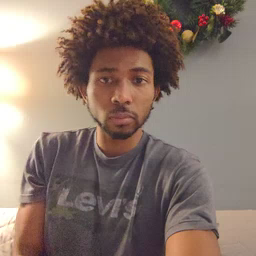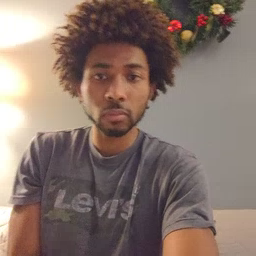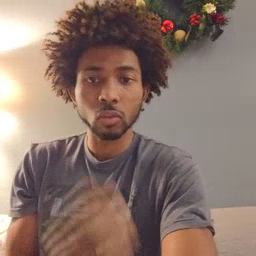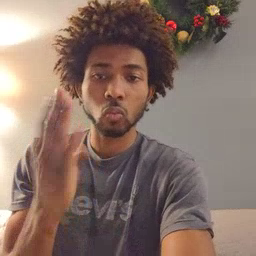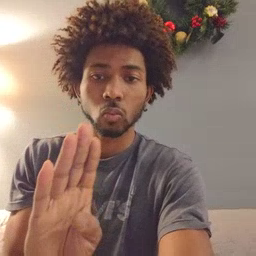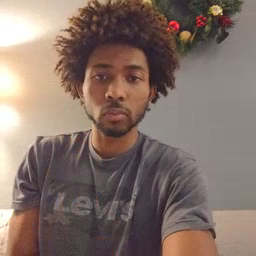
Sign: close